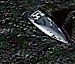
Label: Civil_yacht